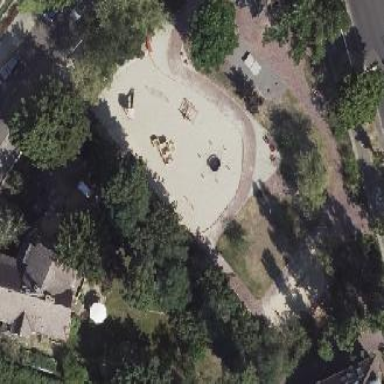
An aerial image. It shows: Playground area for leisure land.